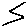
Label: zigzag